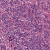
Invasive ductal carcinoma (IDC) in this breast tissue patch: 1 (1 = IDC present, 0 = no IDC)